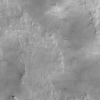
Label: not_dusty